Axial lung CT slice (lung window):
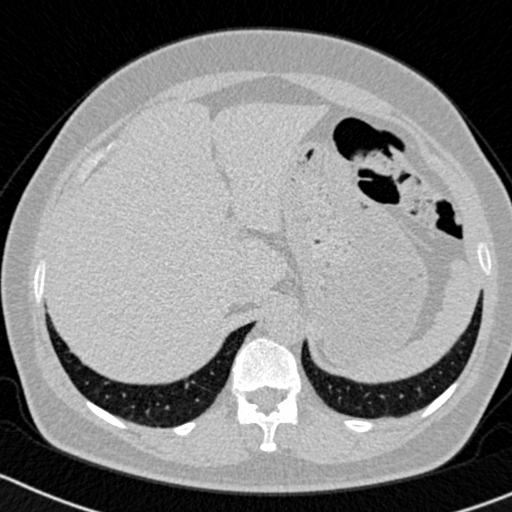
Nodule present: no